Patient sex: F
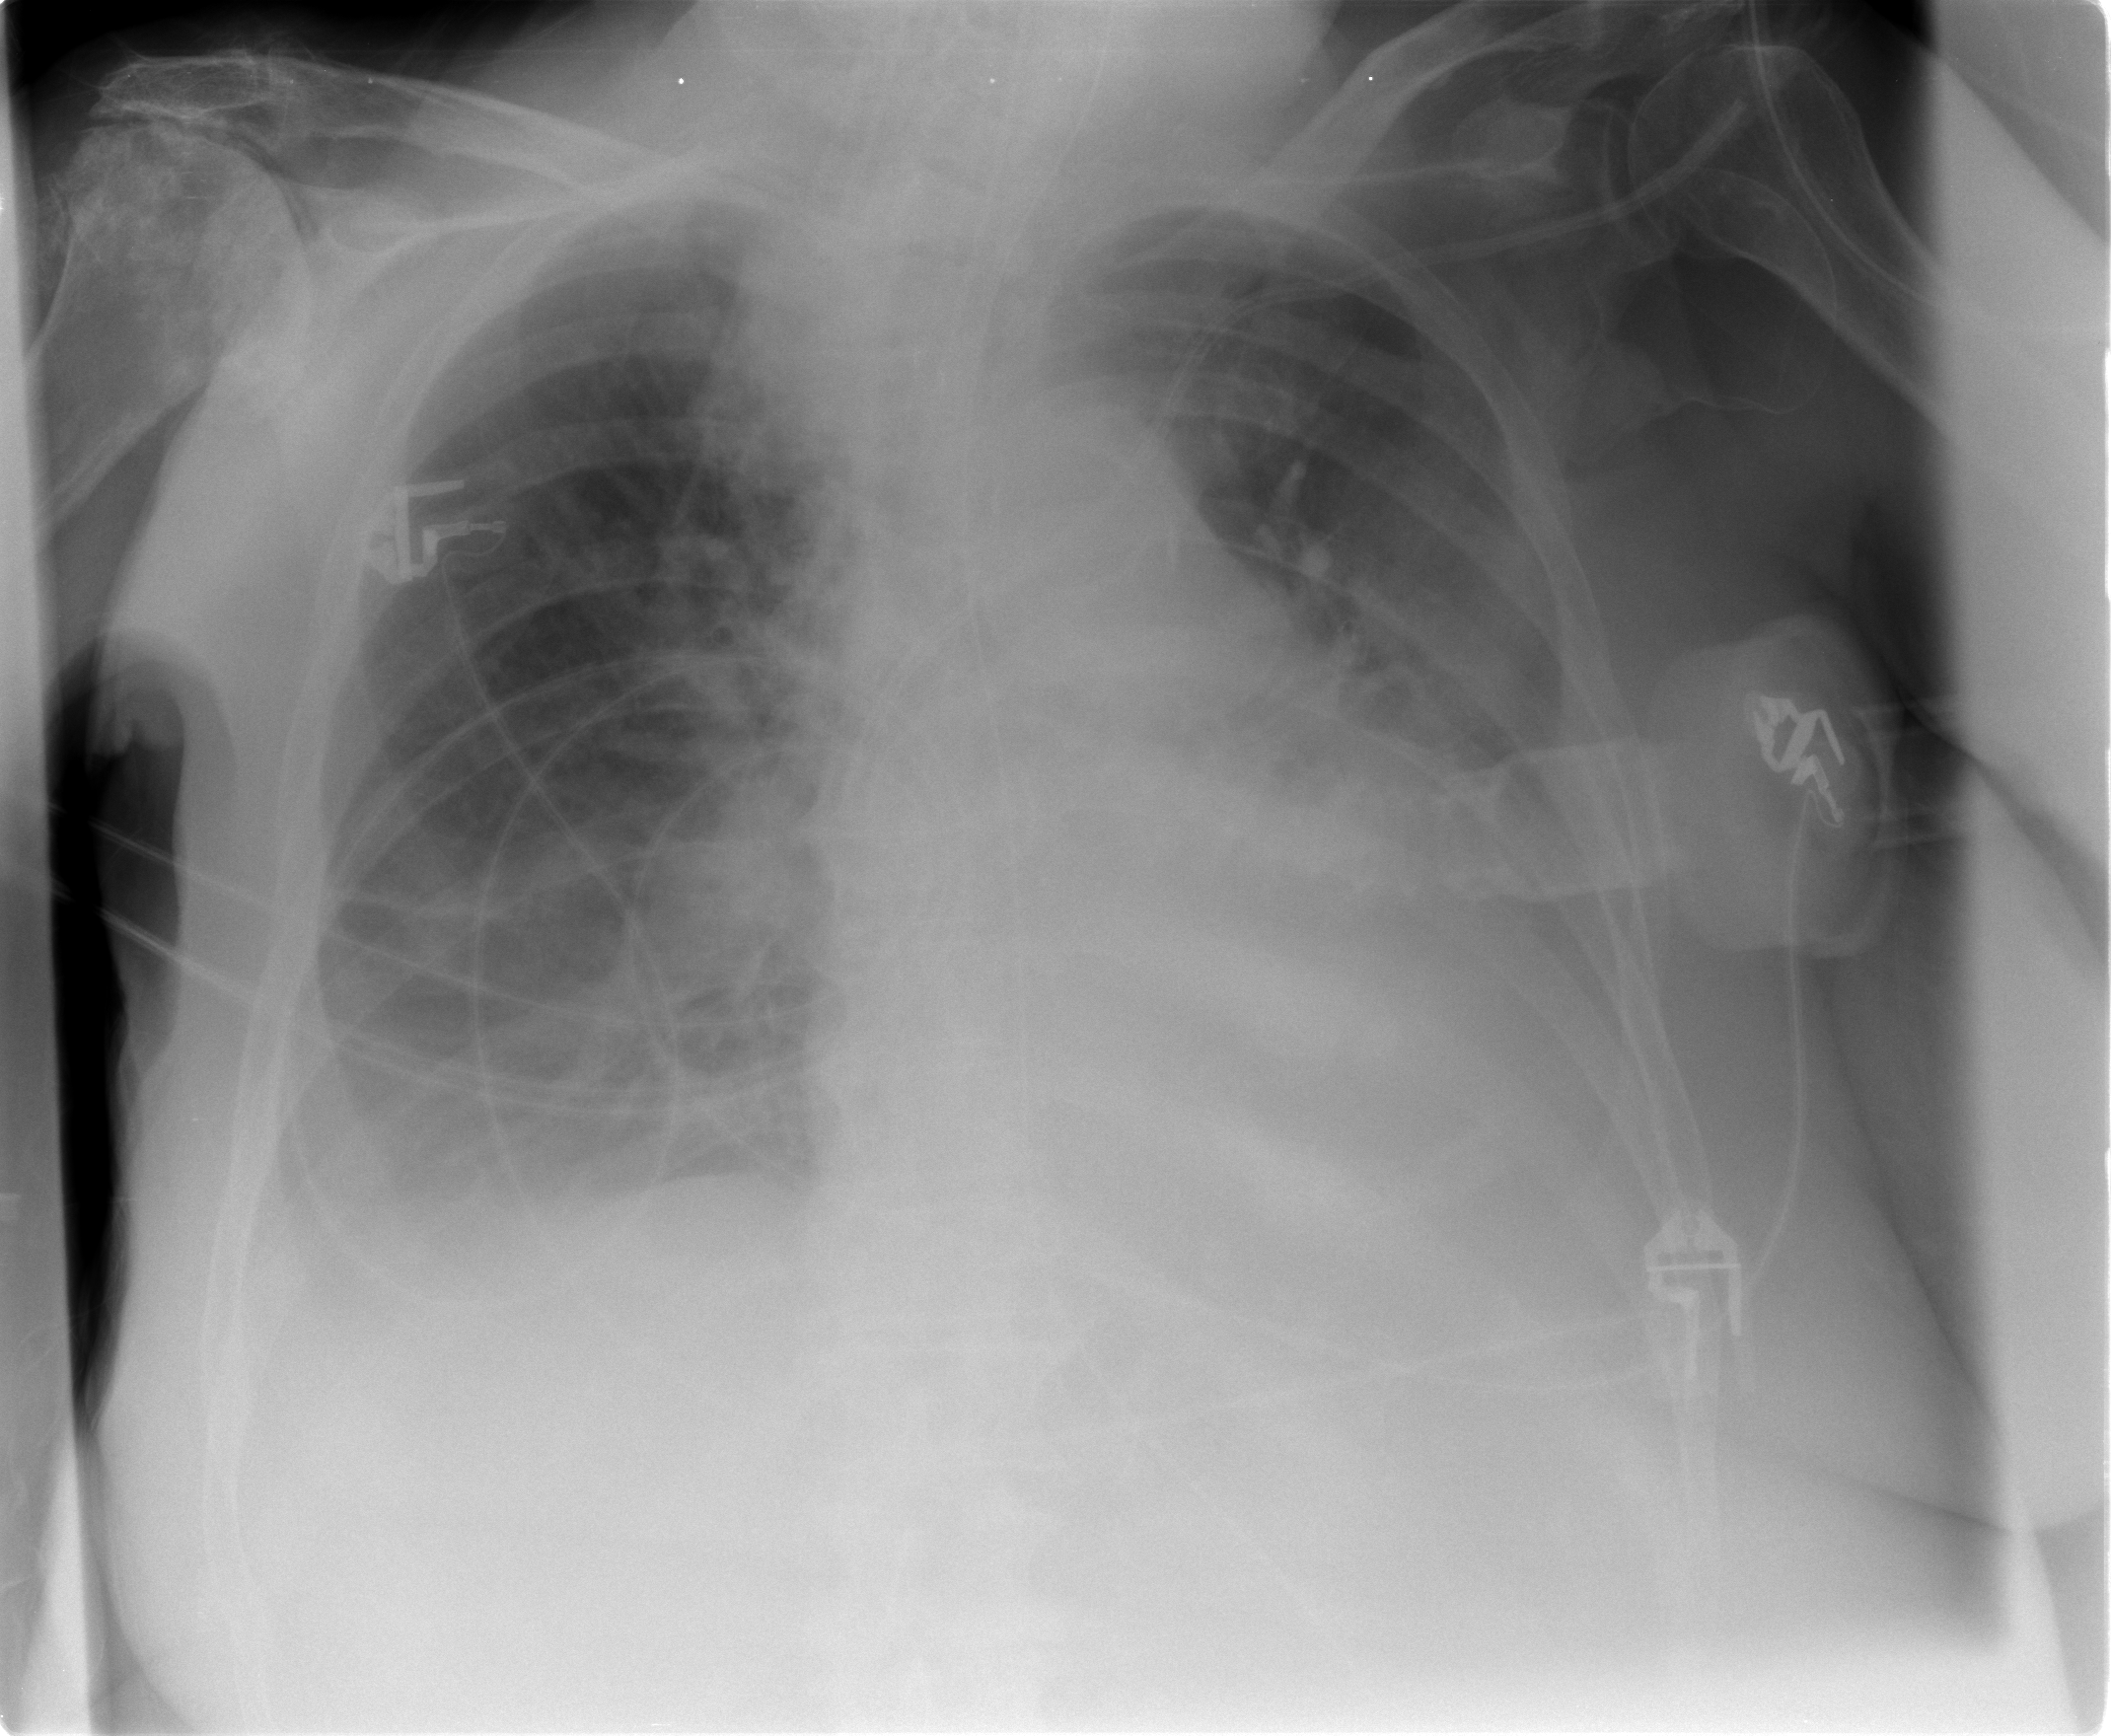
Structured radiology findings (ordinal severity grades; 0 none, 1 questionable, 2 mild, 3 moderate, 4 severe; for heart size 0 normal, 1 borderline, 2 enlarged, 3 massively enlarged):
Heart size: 2
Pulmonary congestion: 2
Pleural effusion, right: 2
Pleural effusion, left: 2
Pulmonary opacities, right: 3
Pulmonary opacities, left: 2
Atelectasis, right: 2
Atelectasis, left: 2